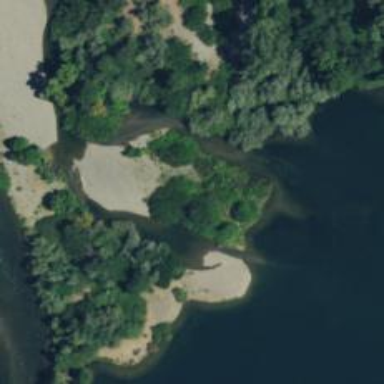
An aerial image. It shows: Natural area covered with sand.